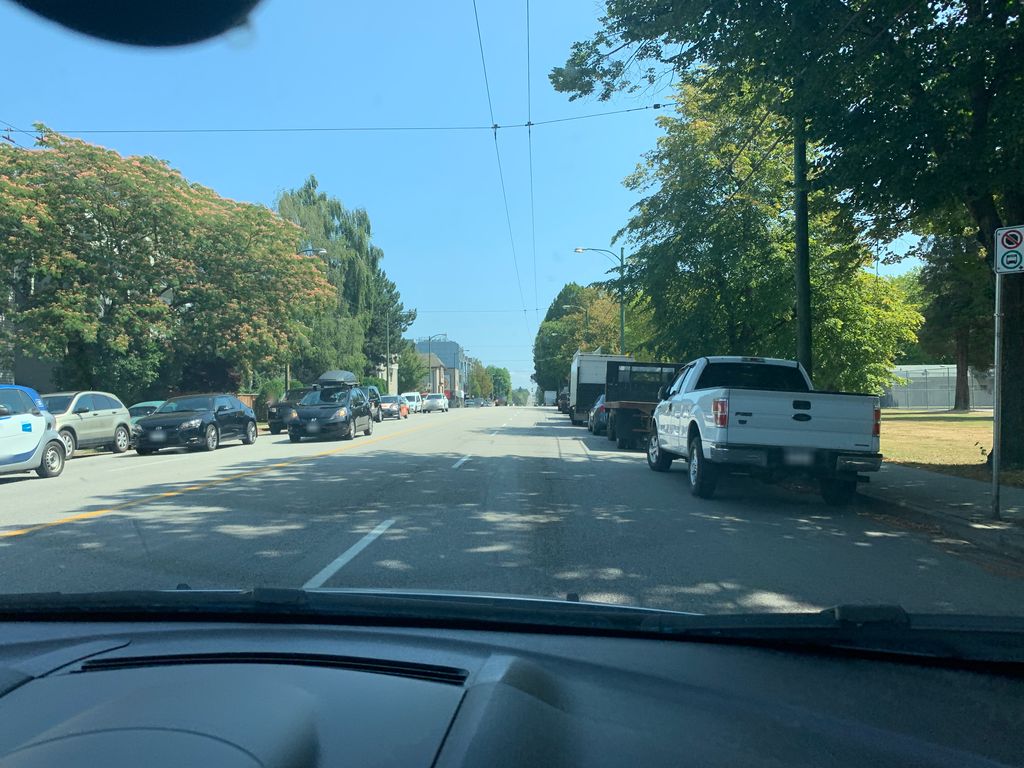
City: vancouver